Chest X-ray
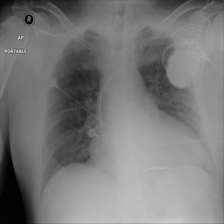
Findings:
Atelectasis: negative
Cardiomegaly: negative
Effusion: negative
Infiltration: positive
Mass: negative
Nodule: negative
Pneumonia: negative
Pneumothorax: negative
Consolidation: negative
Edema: negative
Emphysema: negative
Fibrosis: negative
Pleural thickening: negative
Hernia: negative